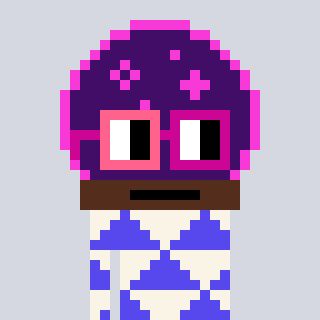
a pixel art character with square pink and red glasses, a crystalball-shaped head and a computerblue-colored body on a cool background